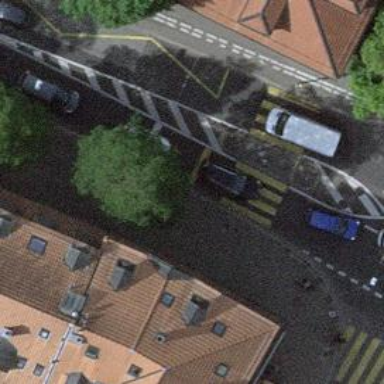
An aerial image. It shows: Kerb serving as barrier.